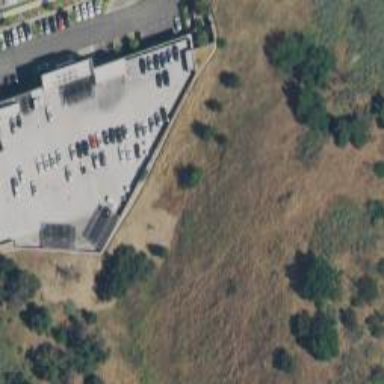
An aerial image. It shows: Commercial building used for cars.